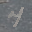
Label: 4